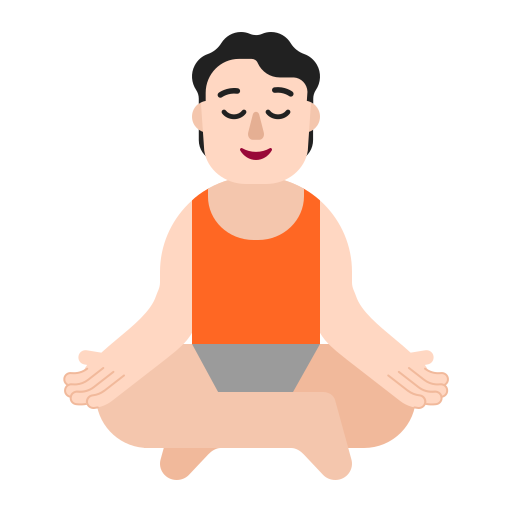
person in lotus position flat light